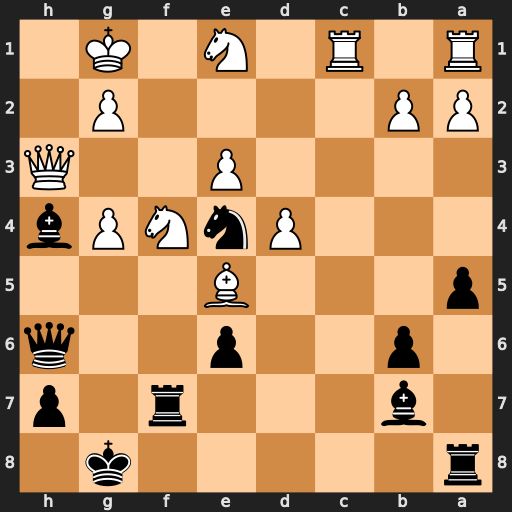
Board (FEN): r5k1/1b3r1p/1p2p2q/p3B3/3PnNPb/4P2Q/PP4P1/R1R1N1K1
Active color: b
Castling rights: -
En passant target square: -
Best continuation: Nf2 Qh2 Nxg4